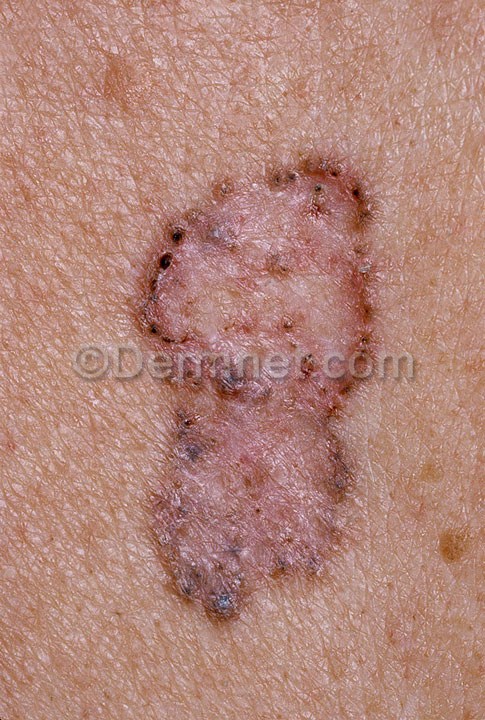
Disease: Actinic Keratosis Basal Cell Carcinoma and other Malignant Lesions